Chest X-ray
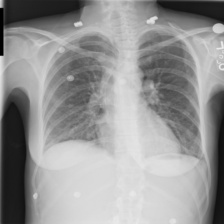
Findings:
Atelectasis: negative
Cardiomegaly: negative
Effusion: negative
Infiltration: negative
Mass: negative
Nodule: negative
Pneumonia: negative
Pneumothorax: negative
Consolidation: negative
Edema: negative
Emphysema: negative
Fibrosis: negative
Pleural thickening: negative
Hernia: negative